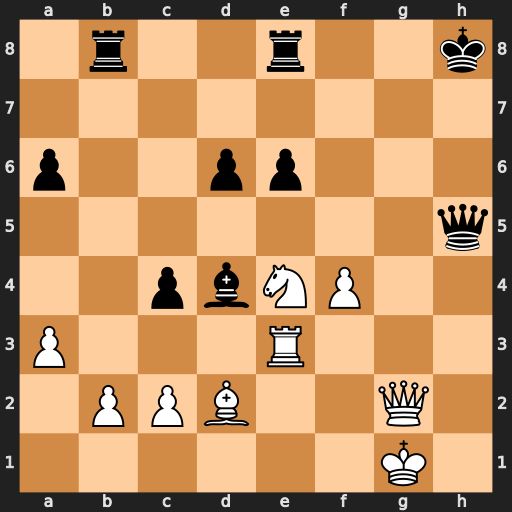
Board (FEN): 1r2r2k/8/p2pp3/7q/2pbNP2/P3R3/1PPB2Q1/6K1
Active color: w
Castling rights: -
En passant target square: -
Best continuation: Bc3 Bxc3 Rh3